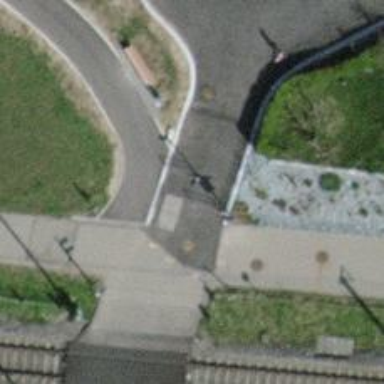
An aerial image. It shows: Cycle barrier.